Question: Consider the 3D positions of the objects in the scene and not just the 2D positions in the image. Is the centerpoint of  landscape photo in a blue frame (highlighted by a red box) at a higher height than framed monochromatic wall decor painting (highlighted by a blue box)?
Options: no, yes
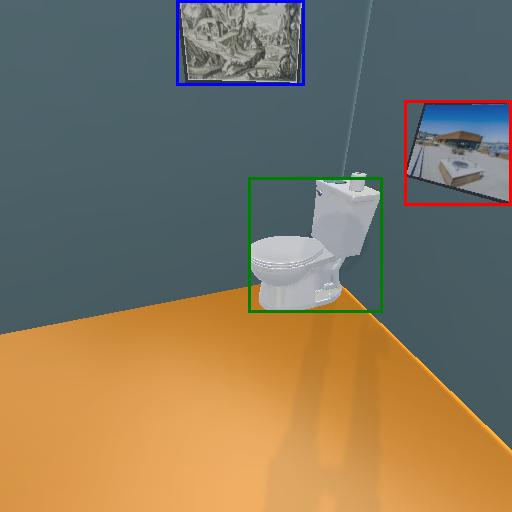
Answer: no